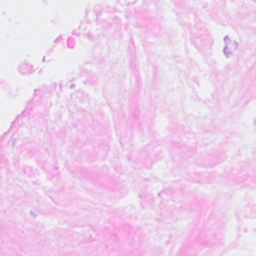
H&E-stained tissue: Breast